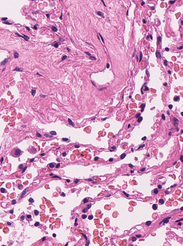
Tumor epithelial tissue: no
Tumor-associated stroma tissue: no
Normal tissue: yes